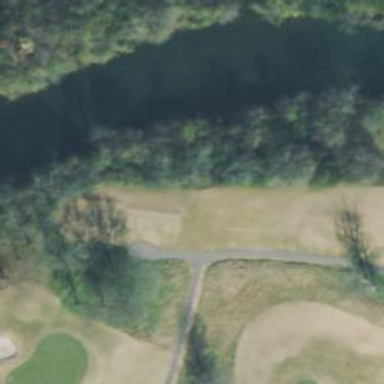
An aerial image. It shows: Path designated for golf carts.